Question: i have a layout having many fields and i wish to add scrollbars for both horizontal and vertical layout.But vertical scroll is working horizontal scroll is not working.I have loaded the text fields dynamically in program and add the fields with web service .
My Activity
'''
<?xml version="1.0" encoding="utf-8"?>
<ScrollView xmlns:android="http://schemas.android.com/apk/res/android"
android:id="@+id/LayoutScroll"
android:layout_width="fill_parent"
android:layout_height="wrap_content"
android:scrollbars="horizontal|vertical" >
<LinearLayout
android:id="@+id/linearLayout2"
android:layout_width="match_parent"
android:layout_height="match_parent"
android:layout_alignParentLeft="true"
android:layout_alignParentTop="true"
android:layout_marginBottom="10dp"
android:layout_marginTop="30dp"
android:gravity="fill|fill_horizontal"
android:orientation="vertical" >
<TableRow
android:id="@+id/Row_User_Deletion"
android:layout_width="match_parent"
android:layout_height="match_parent"
android:background="#DF0101"
android:gravity="center" >
<TextView
android:id="@+id/user_creation_id"
android:layout_width="wrap_content"
android:layout_height="wrap_content"
android:text="@string/txt_delete_user_userDeletion"
android:textColor="@color/white"
android:textSize="15dp" />
</TableRow>
<TableRow
android:id="@+id/RowUserType"
android:layout_width="match_parent"
android:layout_height="45dp"
android:layout_marginTop="10dp" >
<TextView
android:id="@+id/txt_delete_user_selectuserType"
android:layout_width="wrap_content"
android:layout_height="wrap_content"
android:layout_marginTop="5dp"
android:text="@string/txt_delete_user_selectuserType"
android:textColor="#424242" />
<Spinner
android:id="@+id/spin_delete_userType"
android:layout_width="120dp"
android:layout_height="50dp"
android:layout_marginBottom="5dp"
android:entries="@array/utype" />
<Button
android:id="@+id/btn_spinner_user_search_select"
style="?android:attr/buttonStyleSmall"
android:layout_width="wrap_content"
android:layout_height="wrap_content"
android:layout_marginLeft="25dp"
android:layout_marginTop="5dp"
android:background="@drawable/redbtn"
android:text="@string/btn_delete_user_search_user" />
</TableRow>
<TableRow
android:id="@+id/deleteUserRow"
android:layout_width="match_parent"
android:layout_height="34dp"
android:layout_marginTop="10dp"
android:gravity="fill" >
<TextView
android:id="@+id/textView1"
android:layout_width="wrap_content"
android:layout_height="wrap_content"
android:text="@string/txt_user_creation_userId"
android:textColor="#424242" />
<EditText
android:id="@+id/txt_user_delete"
android:layout_width="wrap_content"
android:layout_height="wrap_content"
android:layout_marginRight="5dp"
android:ems="10" >
<requestFocus />
</EditText>
<Button
android:id="@+id/button1"
android:layout_width="55dp"
android:layout_height="wrap_content"
android:layout_marginRight="5dp"
android:background="@drawable/redbtn"
android:text="@string/btn_delete_user_search_user" />
</TableRow>
<TableLayout
android:id="@+id/delete_userDetails_Table"
android:layout_width="match_parent"
android:layout_height="wrap_content"
android:layout_marginTop="5dp"
android:orientation="vertical"
android:stretchColumns="*" >
<TableRow
android:id="@+id/tableRow2"
android:layout_width="fill_parent"
android:layout_height="match_parent"
android:layout_marginTop="5dp"
android:background="@color/red" >
<TextView
android:id="@+id/textView2"
android:layout_width="fill_parent"
android:layout_height="match_parent"
android:text="@string/txt_delete_user_select"
android:textColor="@color/white" />
<TextView
android:id="@+id/textView3"
android:layout_width="fill_parent"
android:layout_height="match_parent"
android:text="@string/txt_user_creation_userId"
android:textColor="@color/white" />
<TextView
android:id="@+id/textView4"
android:layout_width="fill_parent"
android:layout_height="match_parent"
android:text="@string/txt_user_creation_userName"
android:textColor="@color/white" />
<TextView
android:id="@+id/textView5"
android:layout_width="fill_parent"
android:layout_height="match_parent"
android:text="@string/txt_delete_user_UserRole"
android:textColor="@color/white" />
<TextView
android:id="@+id/textView5"
android:layout_width="fill_parent"
android:layout_height="wrap_content"
android:text="@string/txt_componentmaster_createdDate"
android:textColor="@color/white" />
<TextView
android:id="@+id/textView5"
android:layout_width="fill_parent"
android:layout_height="wrap_content"
android:text="@string/txt_componentmaster_createdBy"
android:textColor="@color/white" />
</TableRow>
</TableLayout>
</LinearLayout>
</ScrollView>
'''
ImageView

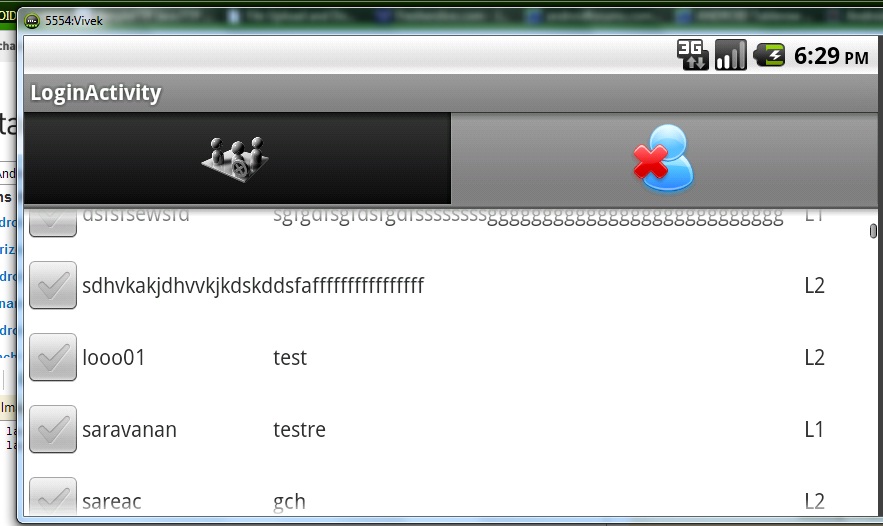
Answer: Please keep in mind that the view that you want to scroll Horizontal is must have LinearLayout as parent then only you can set the HorizontalScrollView between that layout.
And Put one HorizontalScrollView as the Parent of those both LinearLayout.
Hope this will help you.
Smple:
'''
<HORIZONTAL_VIEW ... >
<!-- Your First Layout -->
<LinearLayout ... >
</LinearLayout>
<!-- Your Second Layout -->
<LinearLayout ... >
</LinearLayout>
</HORIZONTAL_VIEW ... >
'''
Hope you got my point.
Feel free for any query. :)